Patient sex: F
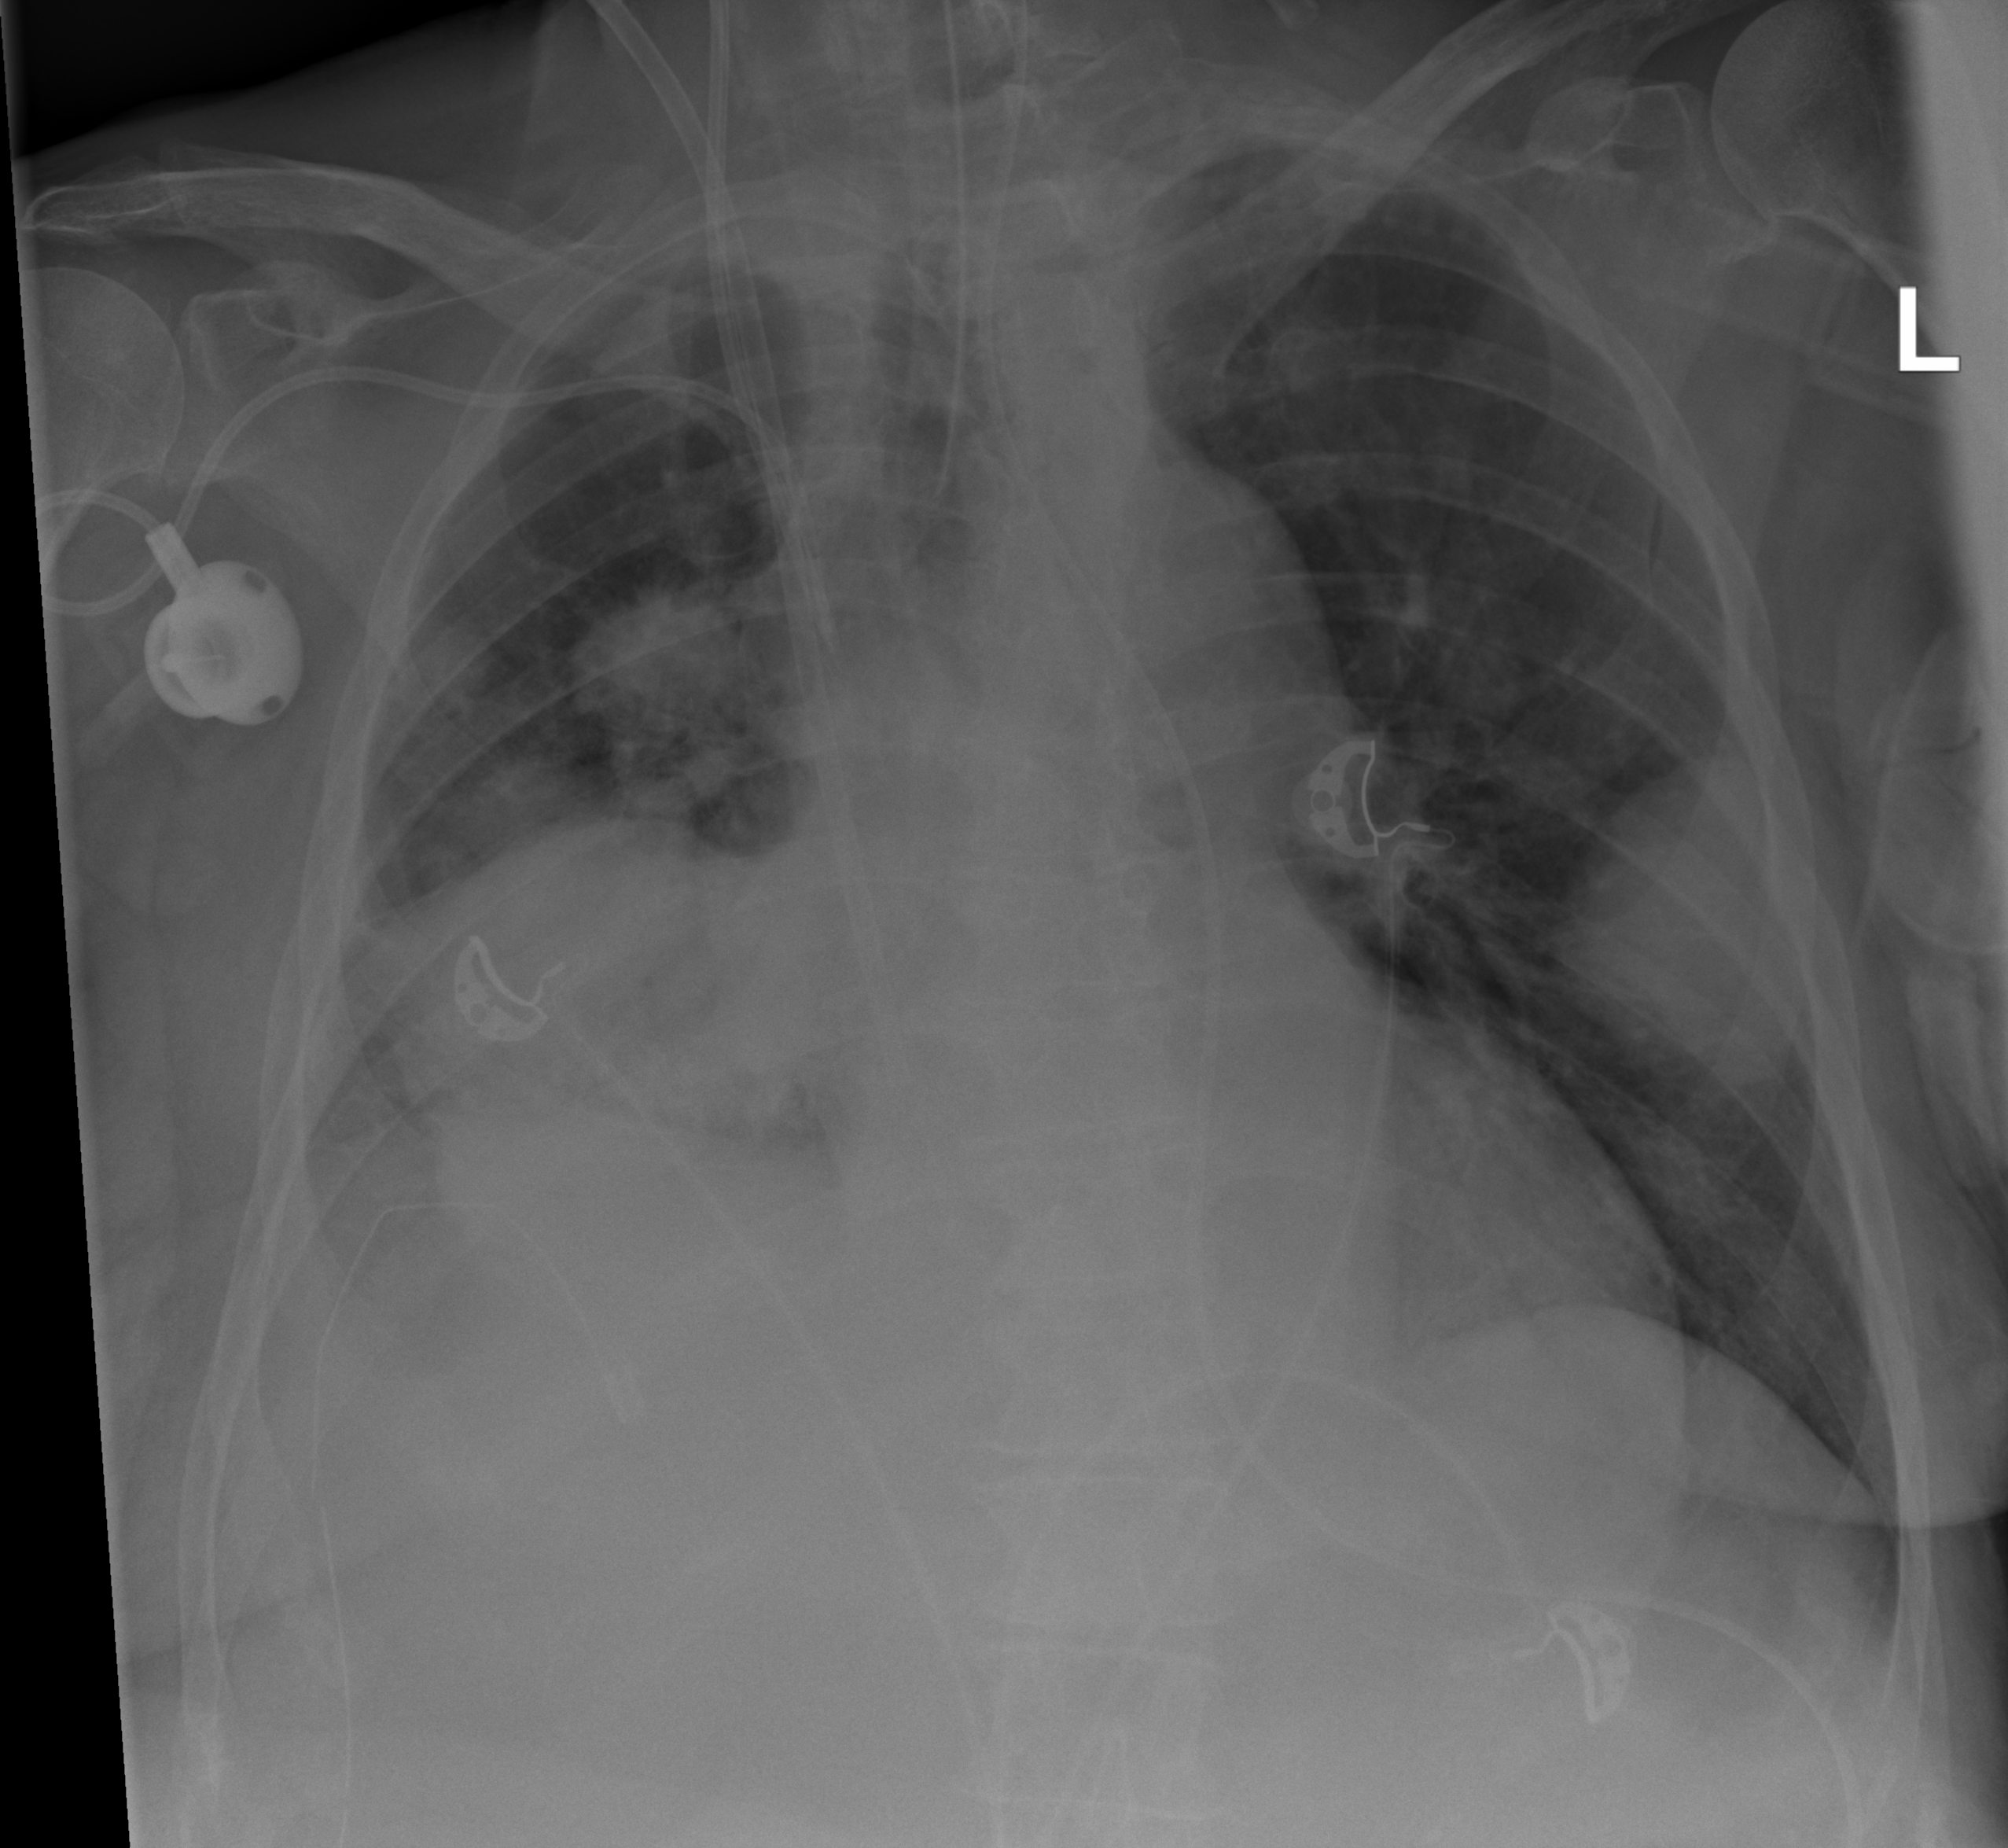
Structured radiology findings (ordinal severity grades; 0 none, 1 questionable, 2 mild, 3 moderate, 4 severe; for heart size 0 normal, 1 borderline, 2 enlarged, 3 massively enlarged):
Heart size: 0
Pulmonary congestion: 0
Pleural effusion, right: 0
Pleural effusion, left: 0
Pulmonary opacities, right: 2
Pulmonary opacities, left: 0
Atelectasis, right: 3
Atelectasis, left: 0